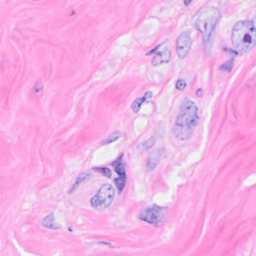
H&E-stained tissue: Breast